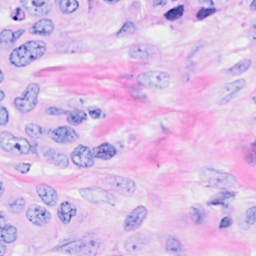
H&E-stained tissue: Breast